Question: I think it should be intuitive, but it is not to me...I wasted 2 hours to search on how to do so but so sad...

Please kindly advice on the correct step to change the icon of java program.
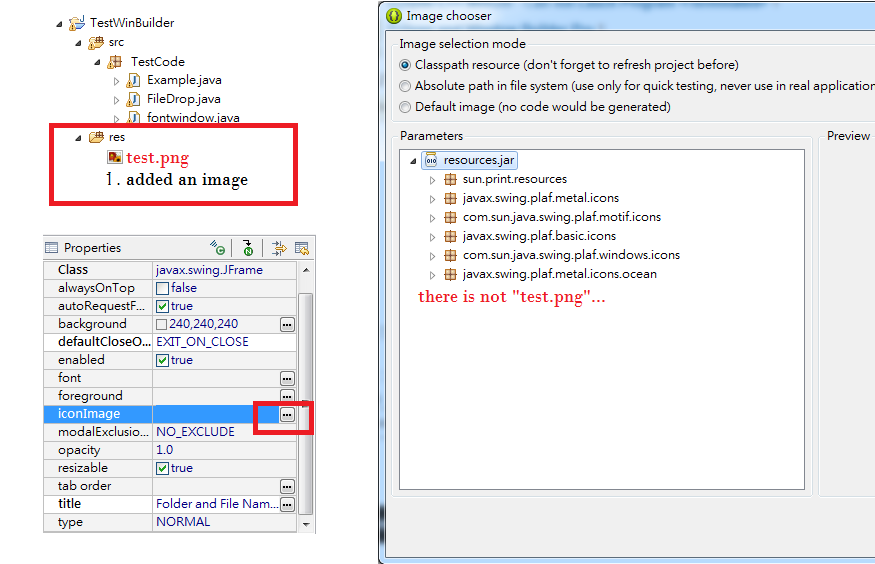
Answer: The image should be placed in a source folder. In netbeans I created a folder in my src directory for non-java resources, mostly images. Then a similar dialog box to the one you show above allows me to choose items from this as icons. This should work for eclipse too.
You can also accomplish this just with code where res is a folder inside the src directory.
'''
try {
ClassLoader cl = this.getClass().getClassLoader();
ImageIcon programIcon = new ImageIcon(cl.getResource("res/test.png"));
setIconImage(programIcon.getImage());
} catch (Exception whoJackedMyIcon) {
System.out.println("Could not load program icon.");
}
'''